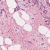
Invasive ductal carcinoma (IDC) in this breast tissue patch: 1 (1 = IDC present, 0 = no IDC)